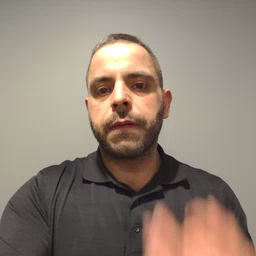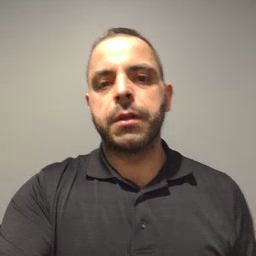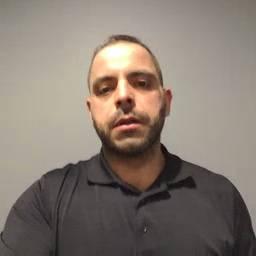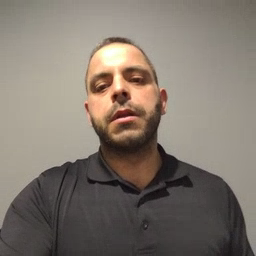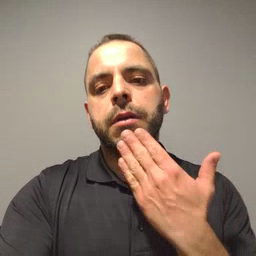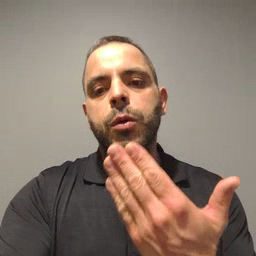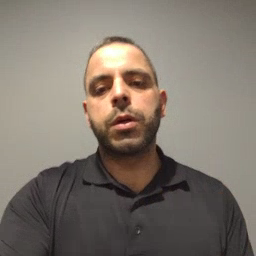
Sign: thankyou